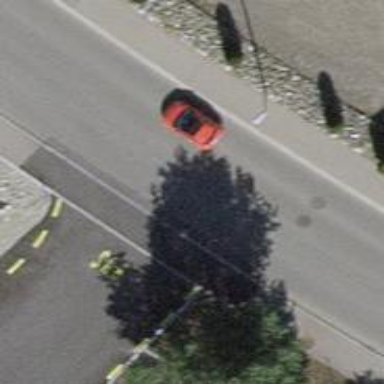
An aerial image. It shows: Unmarked crossing with traffic calming table.